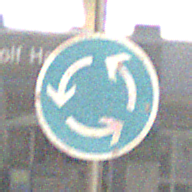
Verkehrszeichen: Kreisverkehr
Umgebung: Outdoor, Urban
Tageszeit: MorningAfternoon
Wetter: PartlyCloudy
Licht: Natural
Jahreszeit: NotSpecified
Kontrast: HighContrast